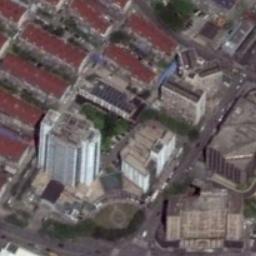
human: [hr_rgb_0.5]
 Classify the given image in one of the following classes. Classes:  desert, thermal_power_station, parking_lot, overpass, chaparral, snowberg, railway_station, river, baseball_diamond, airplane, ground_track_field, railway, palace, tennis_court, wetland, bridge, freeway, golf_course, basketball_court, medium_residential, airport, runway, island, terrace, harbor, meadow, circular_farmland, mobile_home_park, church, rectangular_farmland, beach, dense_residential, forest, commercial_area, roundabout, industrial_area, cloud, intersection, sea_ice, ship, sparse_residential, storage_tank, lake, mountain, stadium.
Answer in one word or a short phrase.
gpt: commercial_area